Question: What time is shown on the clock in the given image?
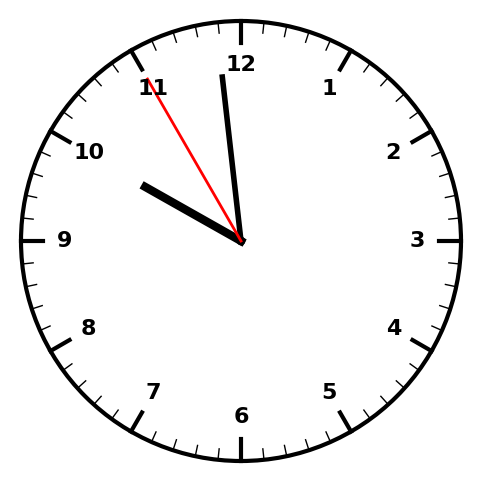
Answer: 09:58:55